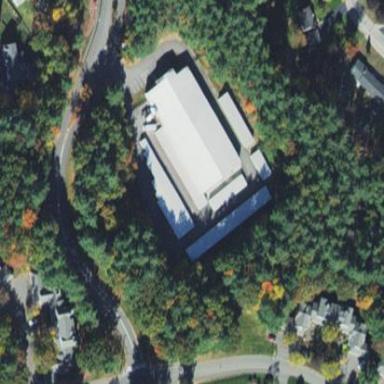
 with storage rental shop that belongs to the Public Storage brand according to Wikipedia."